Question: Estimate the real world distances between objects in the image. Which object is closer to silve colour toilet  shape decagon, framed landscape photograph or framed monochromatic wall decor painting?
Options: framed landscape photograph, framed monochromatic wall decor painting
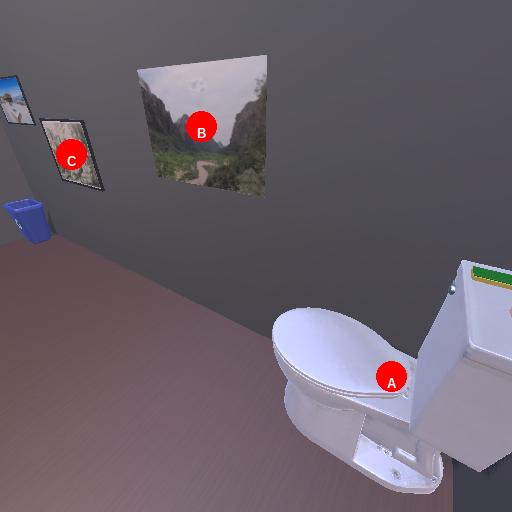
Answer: framed landscape photograph